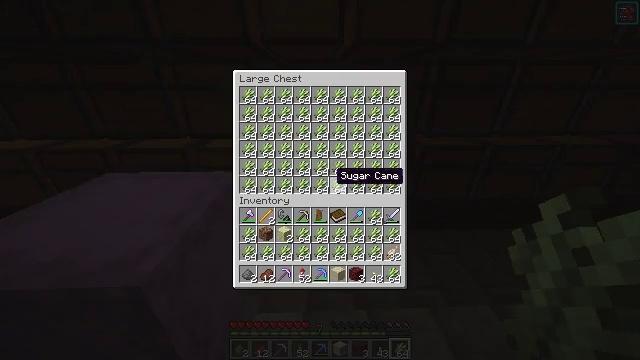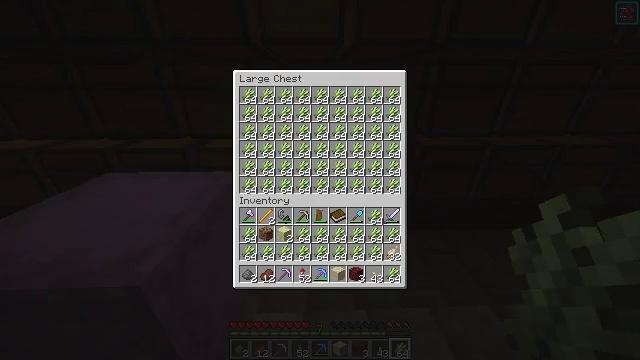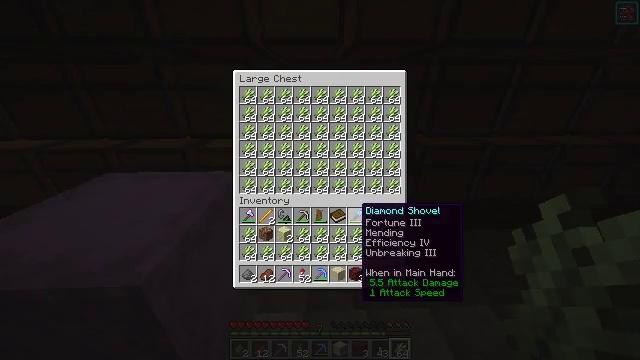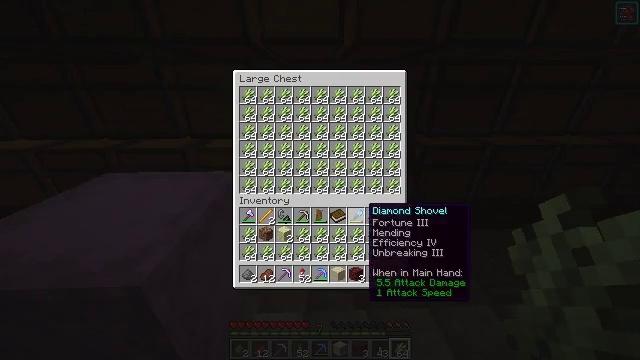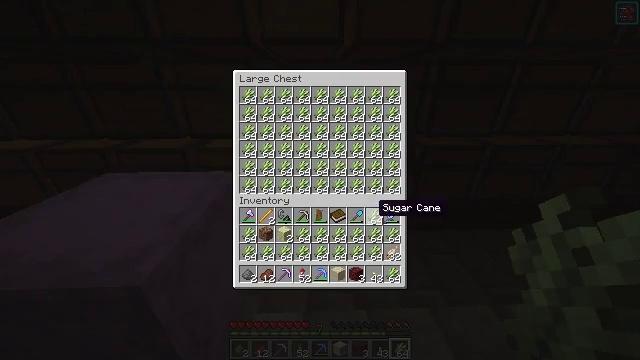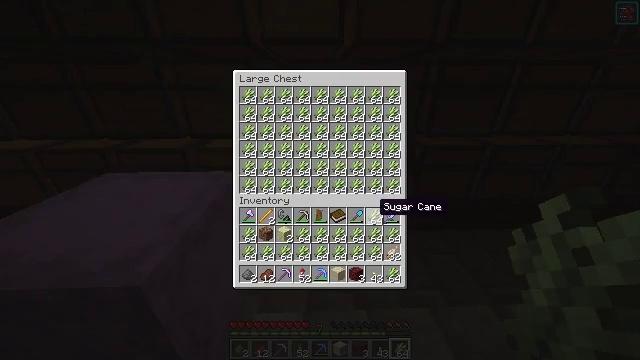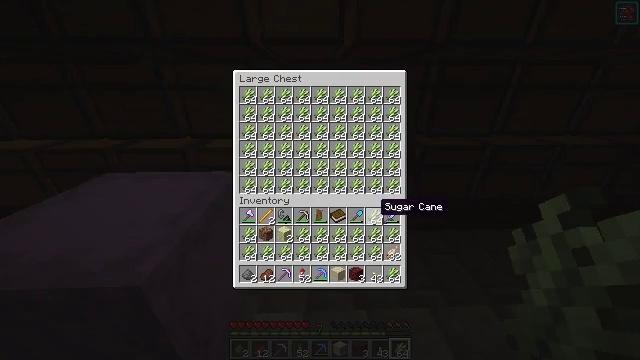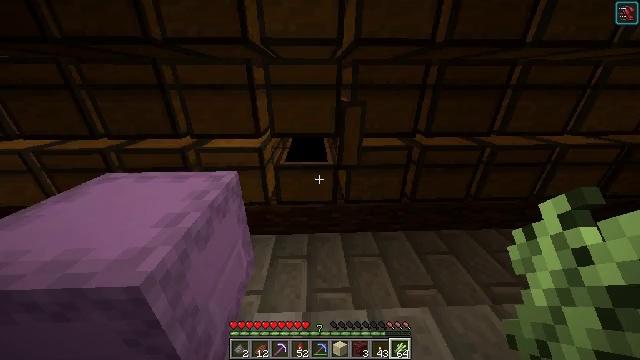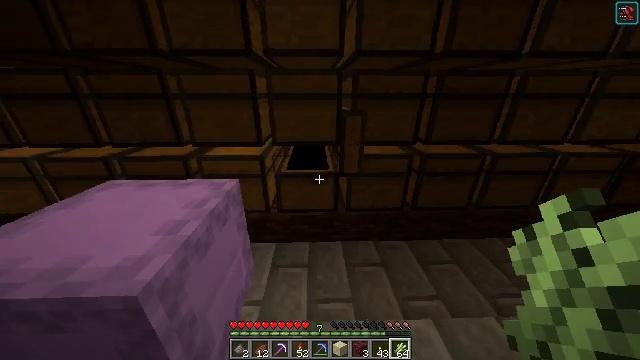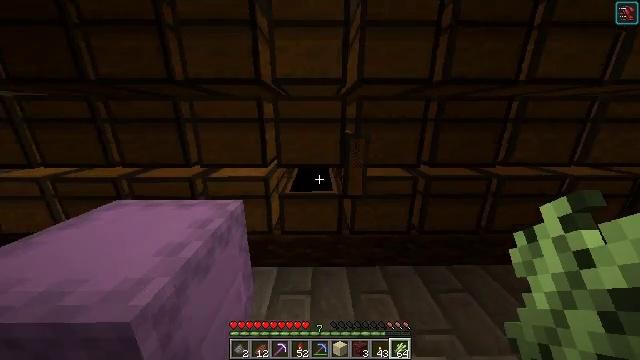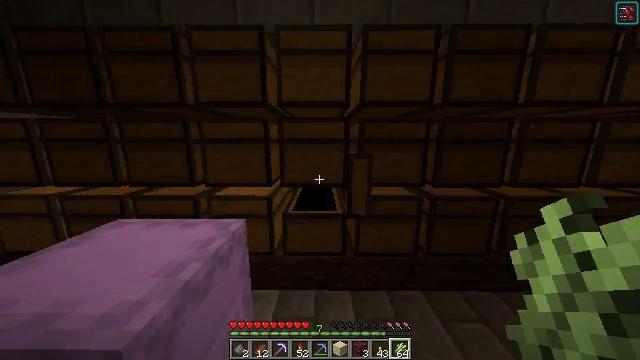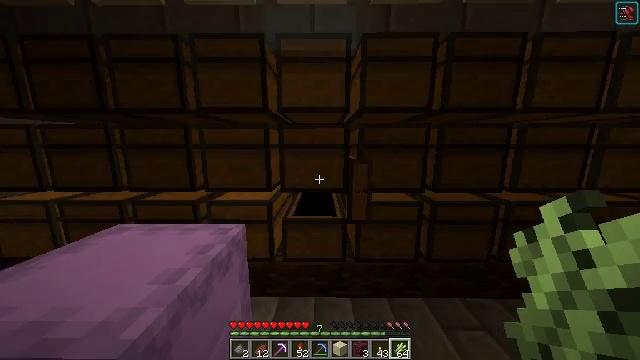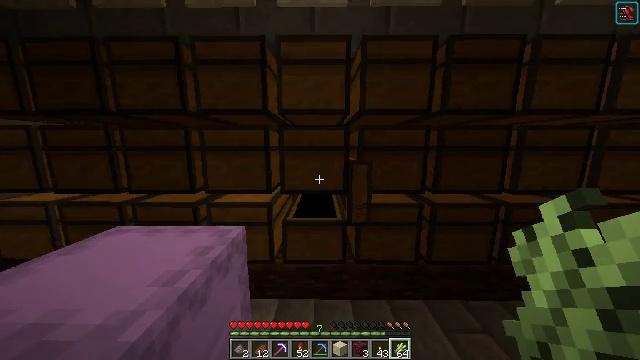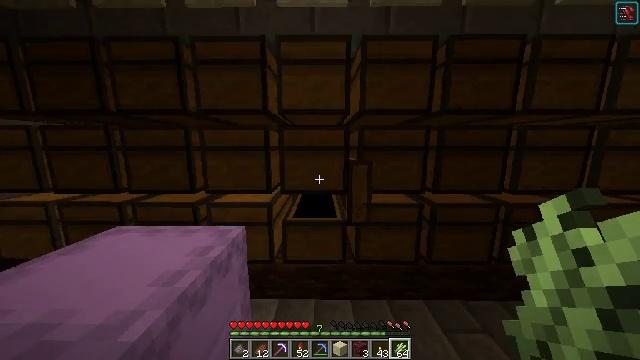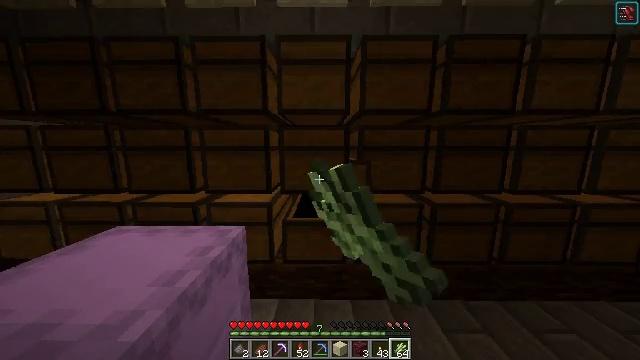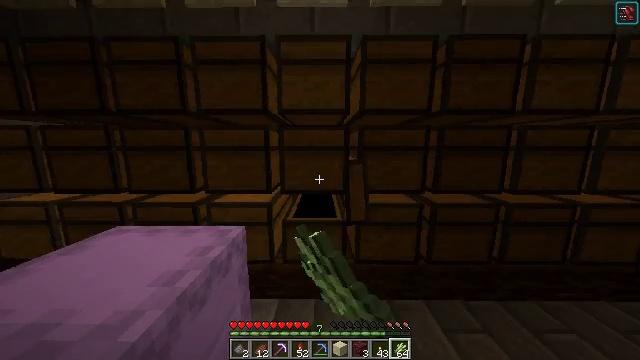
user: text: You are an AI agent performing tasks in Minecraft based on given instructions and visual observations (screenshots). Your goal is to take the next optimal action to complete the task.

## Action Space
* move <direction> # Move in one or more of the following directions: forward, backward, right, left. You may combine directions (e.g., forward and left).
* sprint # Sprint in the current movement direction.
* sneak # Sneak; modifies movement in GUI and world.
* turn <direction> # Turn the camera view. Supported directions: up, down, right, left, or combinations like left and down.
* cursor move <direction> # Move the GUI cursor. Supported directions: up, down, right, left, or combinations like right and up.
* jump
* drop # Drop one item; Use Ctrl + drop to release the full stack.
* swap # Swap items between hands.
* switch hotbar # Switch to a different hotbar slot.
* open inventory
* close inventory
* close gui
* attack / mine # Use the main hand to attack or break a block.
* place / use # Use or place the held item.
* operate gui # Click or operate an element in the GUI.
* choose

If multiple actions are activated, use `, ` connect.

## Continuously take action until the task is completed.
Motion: motion action
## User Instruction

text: Attack the shulker box to pick it up.
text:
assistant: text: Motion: sneak, cursor move right and down
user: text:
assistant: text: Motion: sneak, cursor move right and down
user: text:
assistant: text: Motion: sneak, cursor move right
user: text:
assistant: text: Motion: sneak, cursor move right
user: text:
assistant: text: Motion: sneak
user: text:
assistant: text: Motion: sneak
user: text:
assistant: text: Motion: sneak
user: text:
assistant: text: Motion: turn up, close gui
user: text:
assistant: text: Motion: turn left and up, open inventory
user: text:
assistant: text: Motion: turn left and up
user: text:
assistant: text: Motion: turn up
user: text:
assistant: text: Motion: no_op
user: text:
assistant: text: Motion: use / place
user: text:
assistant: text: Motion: use / place
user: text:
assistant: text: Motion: no_op
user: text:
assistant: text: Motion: no_op
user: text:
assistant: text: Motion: no_op
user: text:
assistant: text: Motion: no_op
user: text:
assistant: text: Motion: no_op
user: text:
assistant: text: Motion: no_op
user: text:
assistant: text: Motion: no_op
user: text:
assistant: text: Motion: sneak
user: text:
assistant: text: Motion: sneak, cursor move right and down
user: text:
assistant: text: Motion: sneak, cursor move right and down
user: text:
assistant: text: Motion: sneak
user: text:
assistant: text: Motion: sneak
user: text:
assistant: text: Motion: sneak, cursor move down
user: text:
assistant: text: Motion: sneak, choose
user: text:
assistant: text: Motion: sneak, choose
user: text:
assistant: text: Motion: sneak